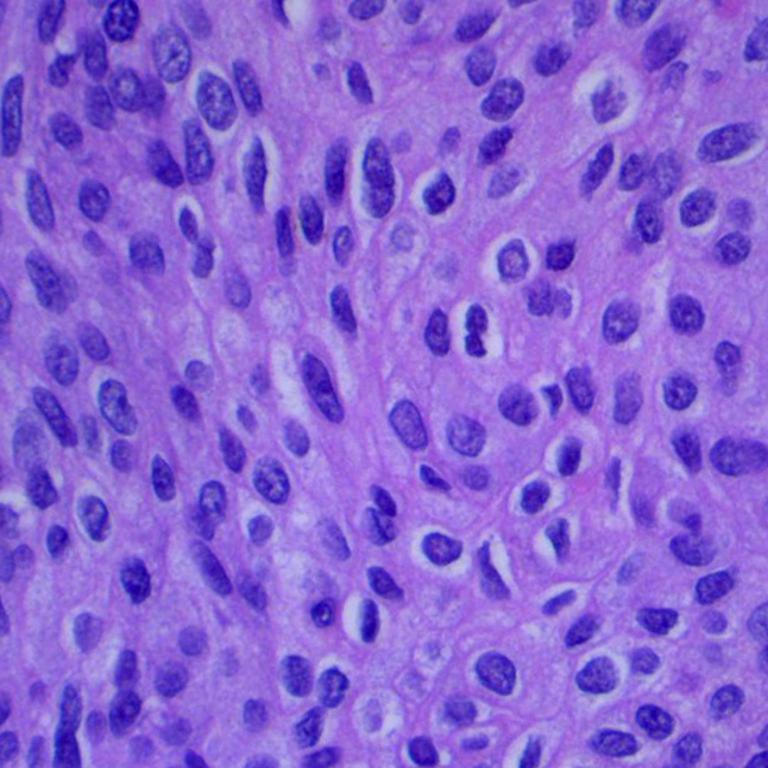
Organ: lung
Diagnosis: squamous carcinomas